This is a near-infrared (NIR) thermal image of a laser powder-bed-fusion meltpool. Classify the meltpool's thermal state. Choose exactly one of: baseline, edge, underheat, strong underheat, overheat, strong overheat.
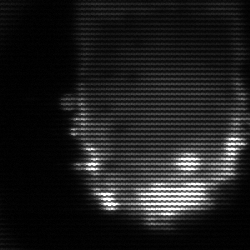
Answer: baseline